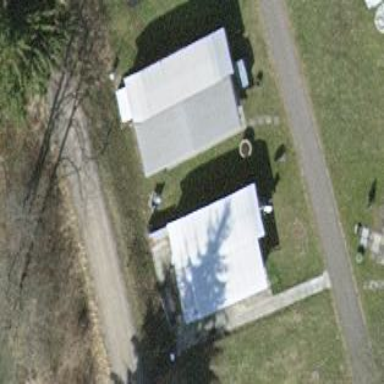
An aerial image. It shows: Static caravan building.